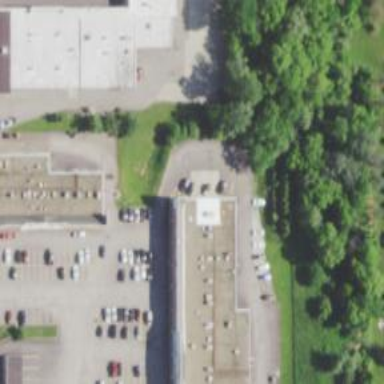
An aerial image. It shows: Fitness centre on leisure land.